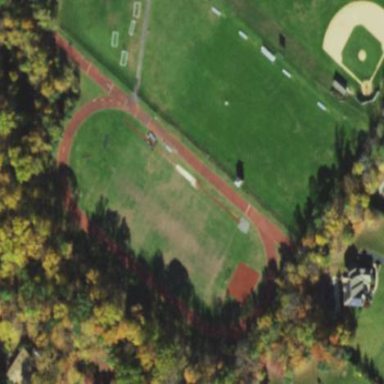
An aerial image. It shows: Track located within leisure land area.